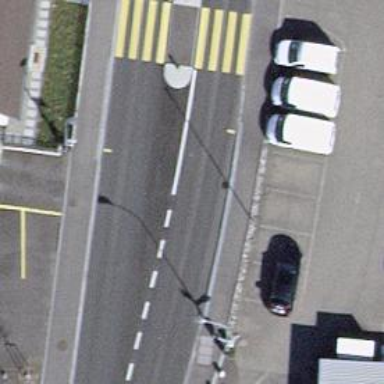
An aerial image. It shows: Bus stop with platform for public transport.